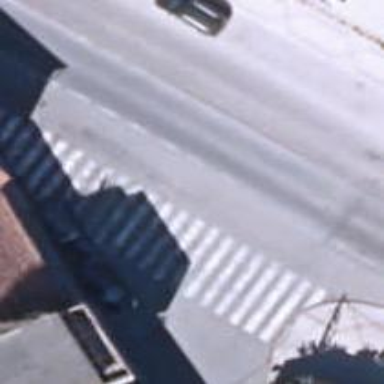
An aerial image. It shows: Uncontrolled crossing on the road.